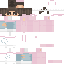
A female human skin with pale skin, wearing brown long hair dressed in a blue hoodie and gray jeans, featuring a closed mouth.